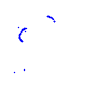
Particle: proton